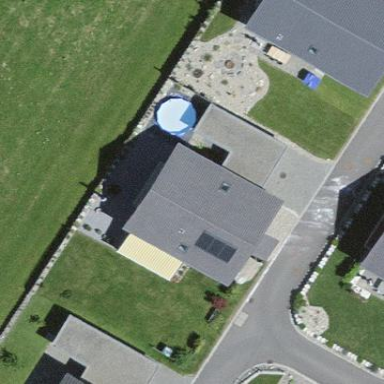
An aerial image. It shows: Residential building.